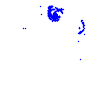
Particle: electron